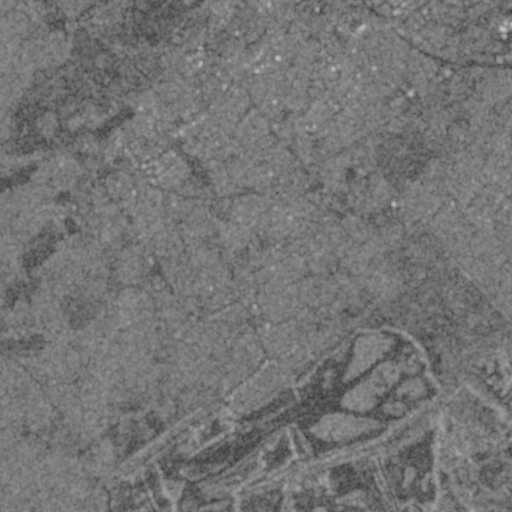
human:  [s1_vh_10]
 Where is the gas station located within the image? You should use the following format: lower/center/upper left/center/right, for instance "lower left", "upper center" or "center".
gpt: The gas station is located in the upper right of the image.
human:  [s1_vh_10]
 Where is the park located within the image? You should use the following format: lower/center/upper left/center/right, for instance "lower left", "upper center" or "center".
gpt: The park is located in the upper right of the image.
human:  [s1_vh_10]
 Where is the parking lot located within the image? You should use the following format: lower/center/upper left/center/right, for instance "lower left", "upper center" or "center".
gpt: The parking lot is located in the upper right of the image.
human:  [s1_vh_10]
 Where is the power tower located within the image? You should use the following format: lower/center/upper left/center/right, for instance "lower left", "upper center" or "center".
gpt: The power tower is located in the lower right of the image.
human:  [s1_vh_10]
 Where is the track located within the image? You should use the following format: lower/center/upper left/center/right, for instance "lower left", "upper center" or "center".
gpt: The track is located in the upper right of the image.
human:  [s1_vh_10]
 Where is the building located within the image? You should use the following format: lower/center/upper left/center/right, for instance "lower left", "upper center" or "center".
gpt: The building is located in the upper right of the image.
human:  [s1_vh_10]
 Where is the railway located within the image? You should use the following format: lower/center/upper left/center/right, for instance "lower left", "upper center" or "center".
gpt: The railway is located in the lower right of the image.
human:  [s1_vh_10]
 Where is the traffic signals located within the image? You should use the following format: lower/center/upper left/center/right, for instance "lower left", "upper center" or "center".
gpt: The traffic signals is located in the upper right of the image.
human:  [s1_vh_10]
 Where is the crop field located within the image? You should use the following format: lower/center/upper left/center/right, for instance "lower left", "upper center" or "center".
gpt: There is no crop field in the image.

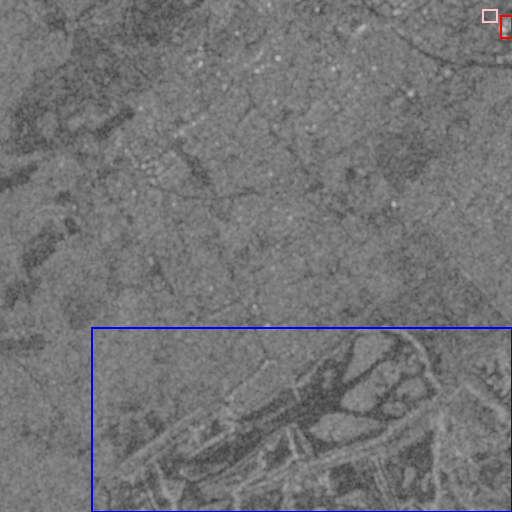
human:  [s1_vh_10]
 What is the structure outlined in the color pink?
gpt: The structure outlined in pink is a park.
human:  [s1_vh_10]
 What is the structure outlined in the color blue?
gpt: The structure outlined in blue is a quarry.
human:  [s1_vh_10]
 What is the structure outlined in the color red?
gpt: The structure outlined in red is a building.
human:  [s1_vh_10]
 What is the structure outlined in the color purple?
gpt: There is no purple outline.